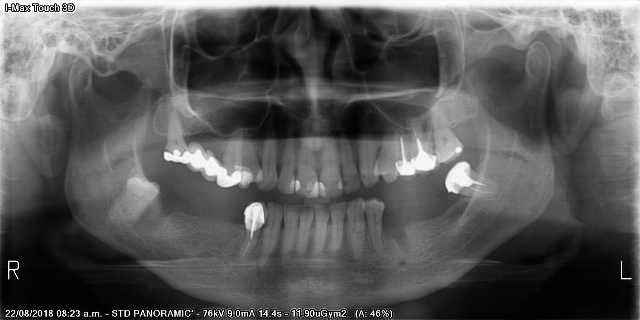
adult